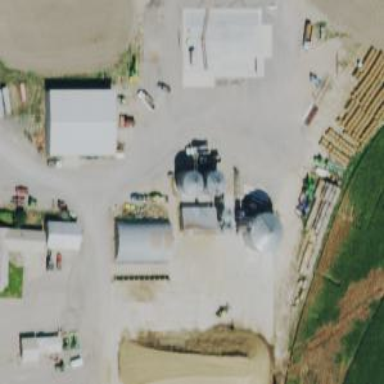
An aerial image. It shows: Silo.